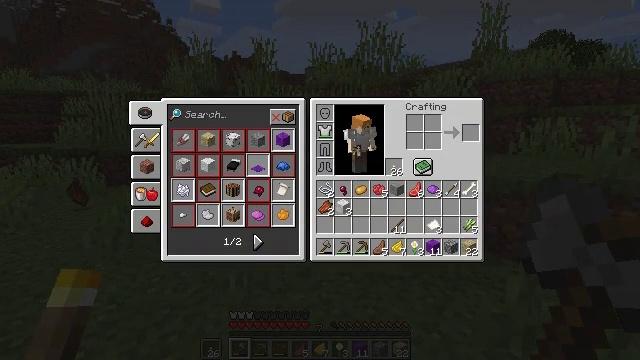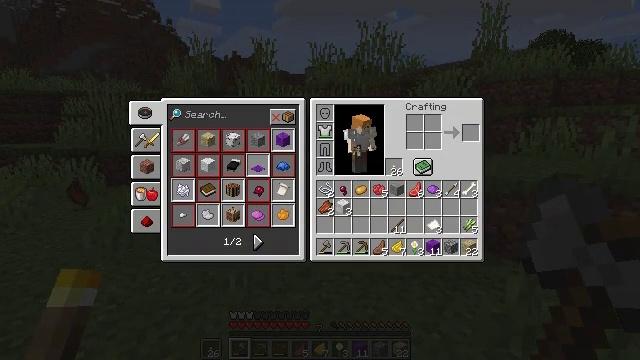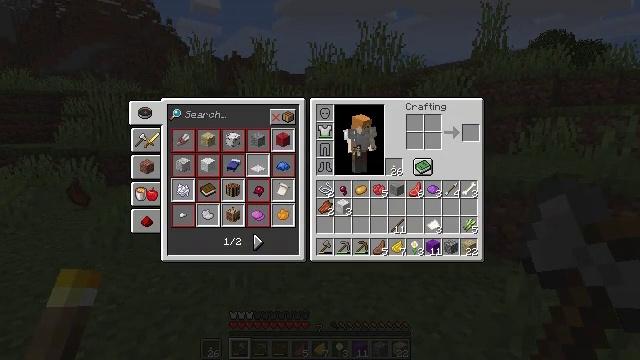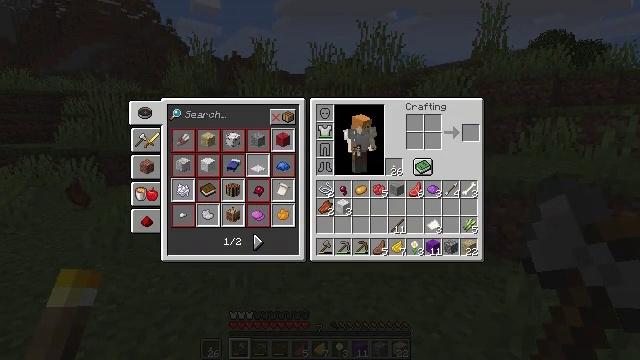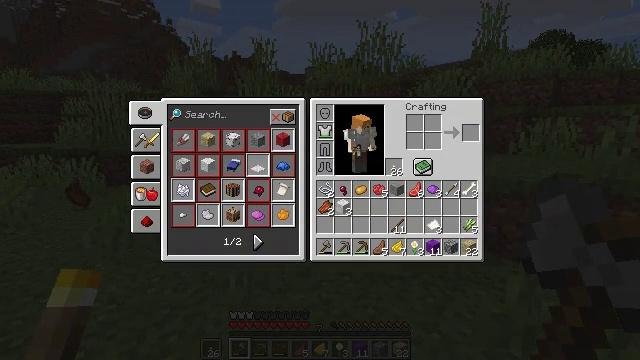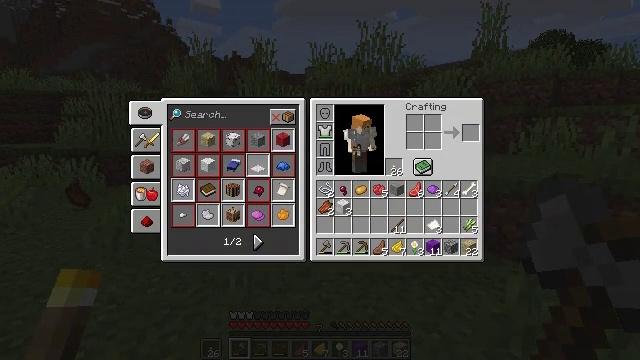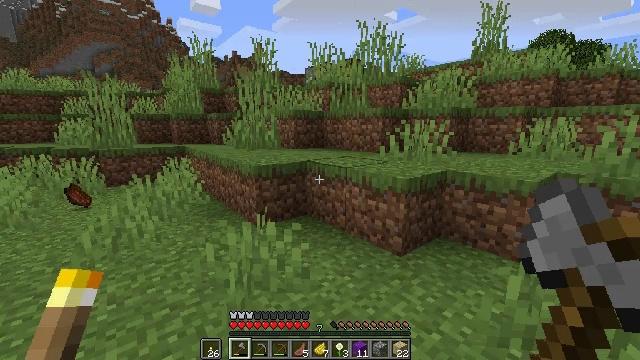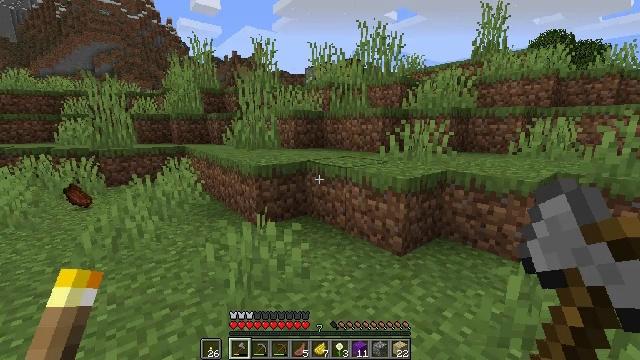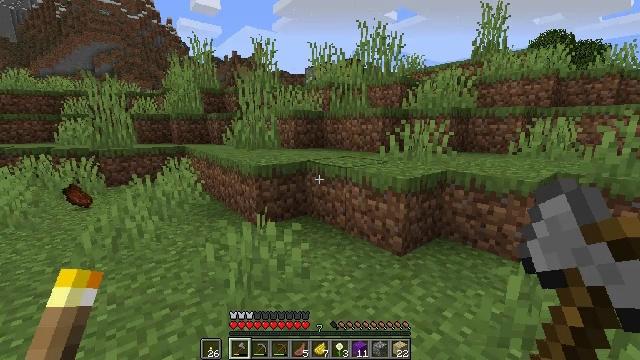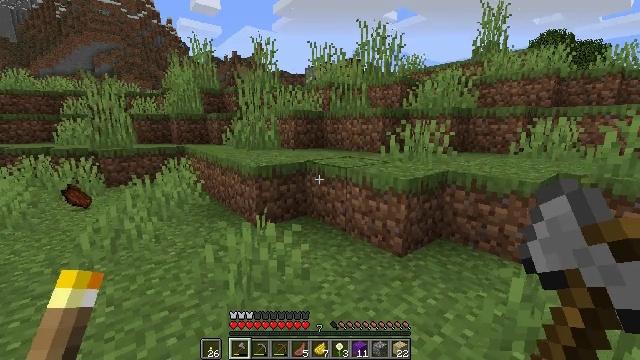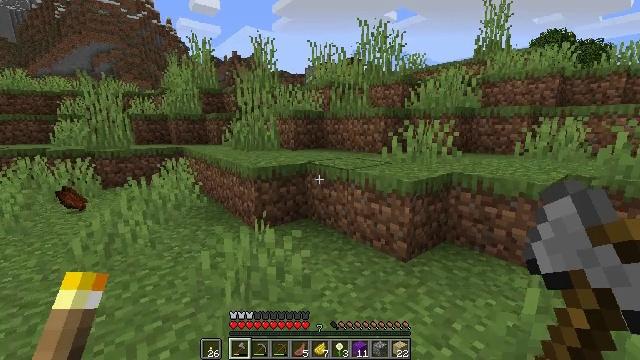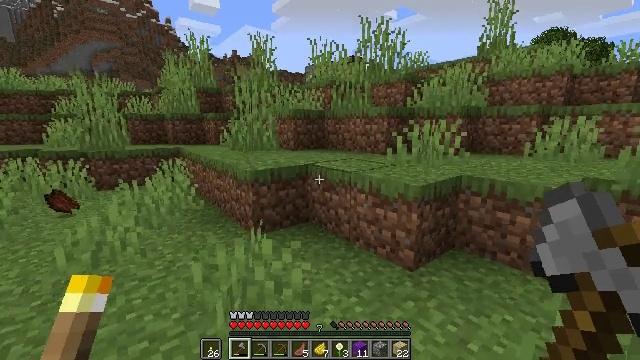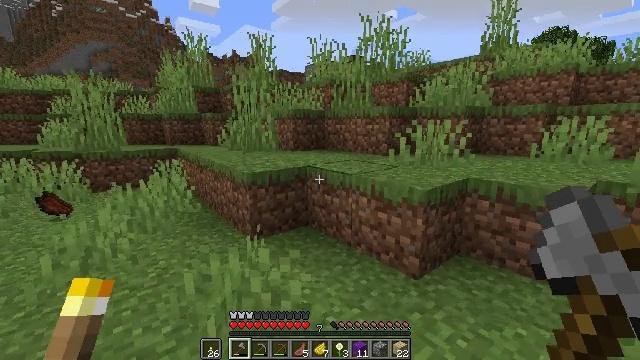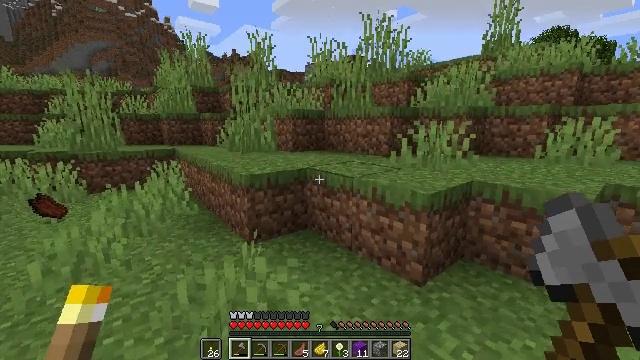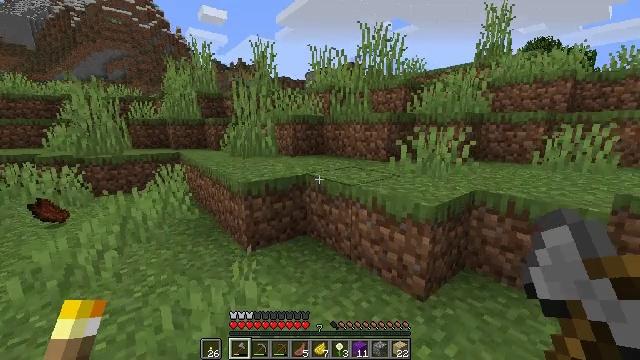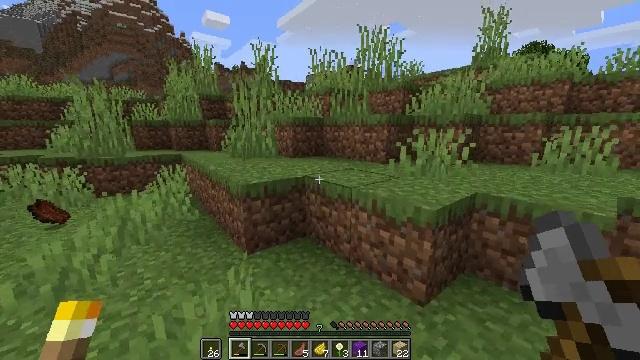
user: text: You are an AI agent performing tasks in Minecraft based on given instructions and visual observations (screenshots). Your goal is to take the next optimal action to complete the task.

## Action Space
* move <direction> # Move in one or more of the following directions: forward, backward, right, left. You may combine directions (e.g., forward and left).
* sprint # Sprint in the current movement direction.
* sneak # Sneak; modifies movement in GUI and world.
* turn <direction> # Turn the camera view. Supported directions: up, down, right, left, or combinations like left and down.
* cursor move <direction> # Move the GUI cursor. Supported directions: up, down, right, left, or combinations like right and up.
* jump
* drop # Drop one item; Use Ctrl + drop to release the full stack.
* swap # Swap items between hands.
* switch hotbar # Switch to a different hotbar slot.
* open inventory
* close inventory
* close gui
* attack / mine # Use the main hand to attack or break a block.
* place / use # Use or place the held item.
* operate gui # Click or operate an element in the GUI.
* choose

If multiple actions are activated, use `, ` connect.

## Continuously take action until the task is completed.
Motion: motion action
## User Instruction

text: Make some purple wool using purple dye.
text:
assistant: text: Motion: no_op
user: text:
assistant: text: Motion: no_op
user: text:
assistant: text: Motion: no_op
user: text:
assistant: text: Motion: no_op
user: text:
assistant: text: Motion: no_op
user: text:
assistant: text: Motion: close inventory
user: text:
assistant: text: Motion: close inventory
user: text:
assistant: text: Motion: no_op
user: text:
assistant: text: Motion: move forward
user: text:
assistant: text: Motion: move forward
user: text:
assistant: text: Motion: move forward
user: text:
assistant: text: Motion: no_op
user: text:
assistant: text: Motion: move forward
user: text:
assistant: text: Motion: move forward
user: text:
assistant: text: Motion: move forward
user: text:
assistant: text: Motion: move forward
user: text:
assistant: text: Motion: move forward
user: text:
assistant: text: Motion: move forward, turn left and down
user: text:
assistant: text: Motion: move forward, turn left and down
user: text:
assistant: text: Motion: move forward, turn left and down
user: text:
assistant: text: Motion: move forward, turn left and down
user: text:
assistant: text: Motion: move forward
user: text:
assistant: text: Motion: move forward, turn left
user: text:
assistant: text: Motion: move forward, turn left
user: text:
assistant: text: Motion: move forward, turn left
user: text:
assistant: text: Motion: move forward, turn left
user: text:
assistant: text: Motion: move forward, turn left
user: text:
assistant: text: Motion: move forward, turn left
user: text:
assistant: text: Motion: move forward, turn left
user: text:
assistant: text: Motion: move forward, turn left